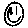
Label: smiley face